Field crop: tomato
Growth stage: 2
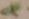
Species: solanum